Interaction volume radius: 10 \u00c5
Interaction volume height: 15 \u00c5
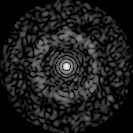
Disorder parameter: 0.803